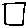
Label: square